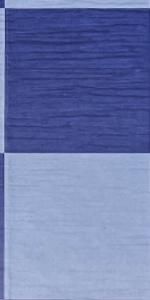
Label: Empty